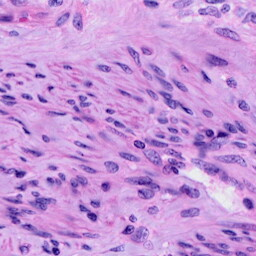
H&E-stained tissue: Cervix